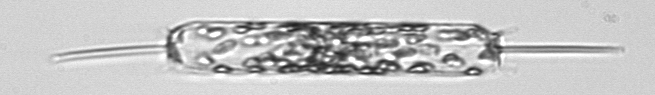
Label: Ditylum_brightwellii